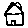
Label: house